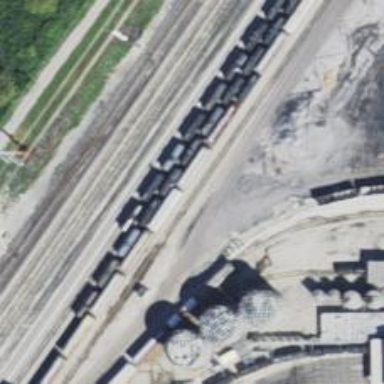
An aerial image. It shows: Rail spur service.